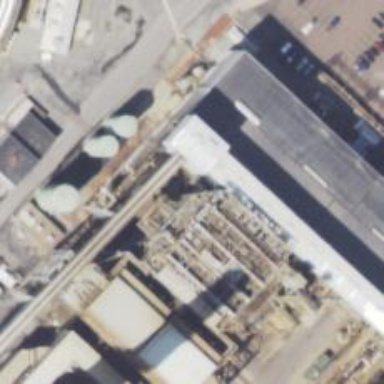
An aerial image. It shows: Generator powered by steam turbine.